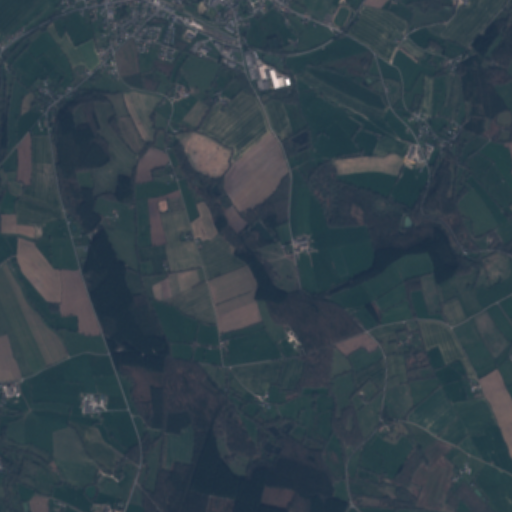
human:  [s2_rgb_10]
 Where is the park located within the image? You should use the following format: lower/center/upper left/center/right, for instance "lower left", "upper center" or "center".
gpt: The park is located in the upper right of the image.
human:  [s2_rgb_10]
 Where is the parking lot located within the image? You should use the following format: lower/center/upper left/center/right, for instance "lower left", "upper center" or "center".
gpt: The parking lot is located in the upper left of the image.
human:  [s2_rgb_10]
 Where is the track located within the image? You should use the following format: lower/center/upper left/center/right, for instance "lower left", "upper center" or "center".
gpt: The track is located in the upper right of the image.
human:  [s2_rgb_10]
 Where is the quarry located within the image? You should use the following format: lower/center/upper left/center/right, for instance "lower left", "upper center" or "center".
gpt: There is no quarry in the image.